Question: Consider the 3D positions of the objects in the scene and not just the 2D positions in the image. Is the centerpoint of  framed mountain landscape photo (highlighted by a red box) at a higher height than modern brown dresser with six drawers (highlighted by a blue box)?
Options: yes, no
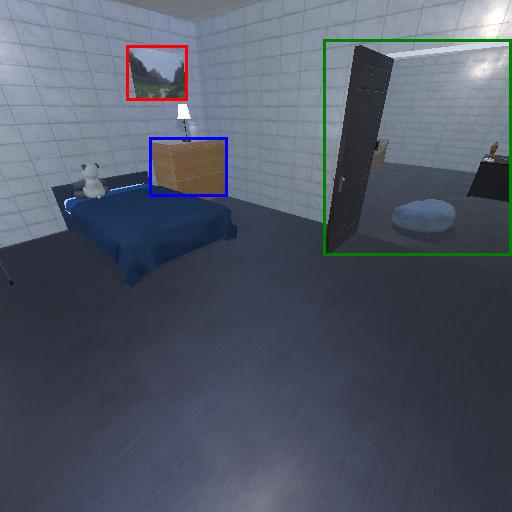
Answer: yes